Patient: sex F, age 82
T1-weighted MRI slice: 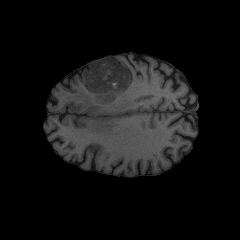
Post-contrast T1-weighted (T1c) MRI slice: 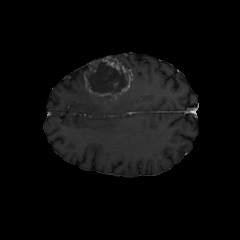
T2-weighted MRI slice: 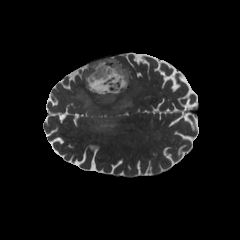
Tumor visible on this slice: yes
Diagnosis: Glioblastoma, IDH-wildtype
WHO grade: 4